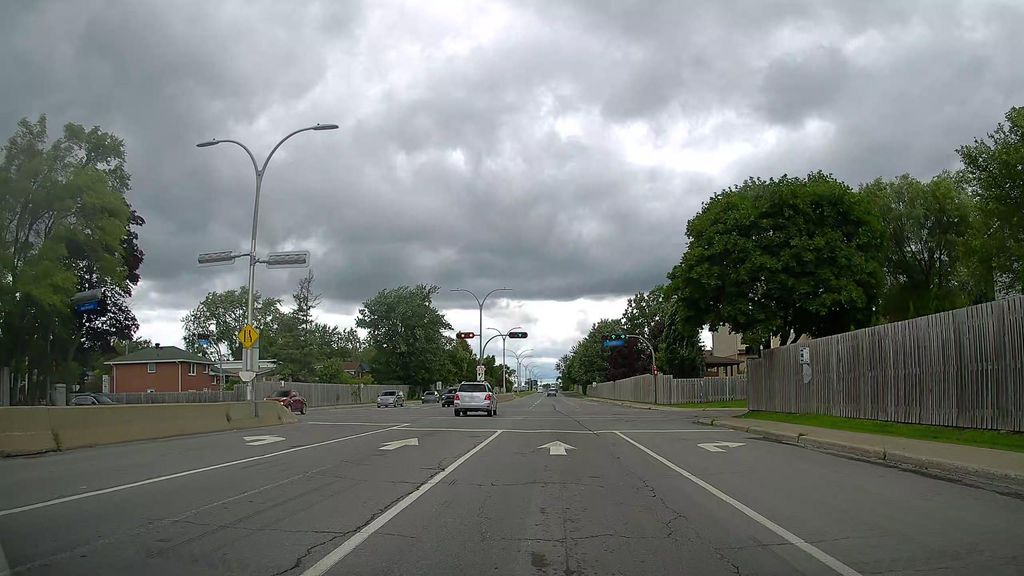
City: montreal